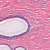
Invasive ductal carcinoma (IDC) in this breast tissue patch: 0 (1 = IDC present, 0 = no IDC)